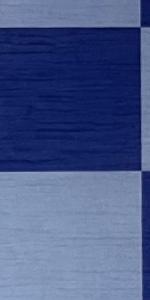
Label: Empty